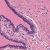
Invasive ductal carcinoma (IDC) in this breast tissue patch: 0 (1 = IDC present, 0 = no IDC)